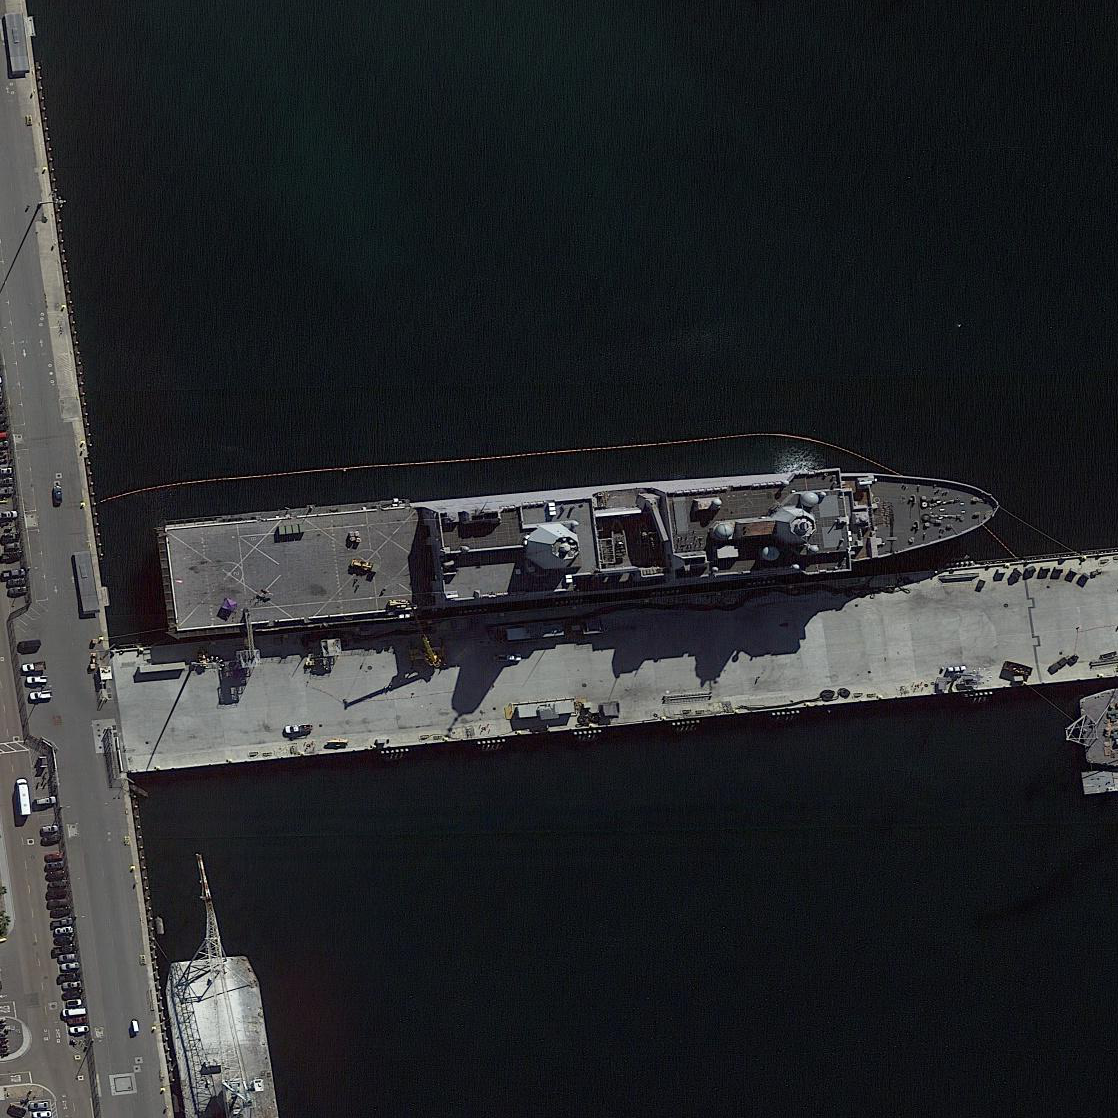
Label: San_Antonio-class_transport_dock